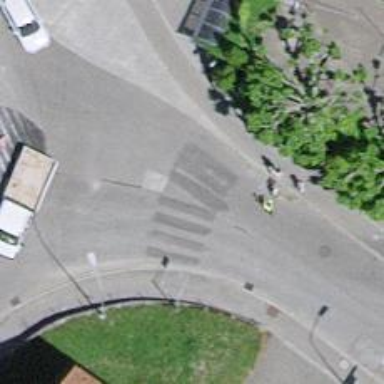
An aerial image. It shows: Uncontrolled zebra crossing.